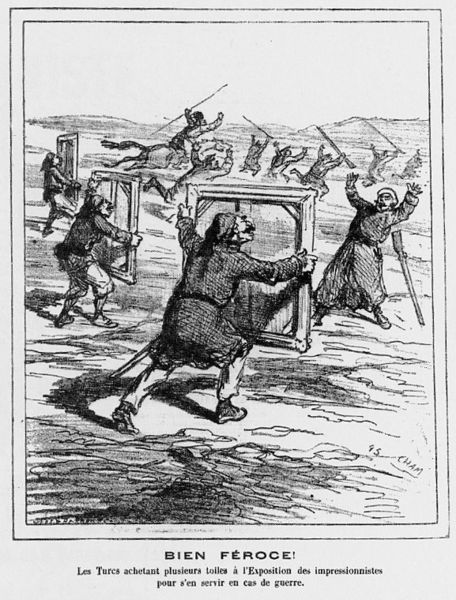
Titel: "Bien féroce!"
Künstler: Cham
Standort: viele Standorte
Institution: Seriendruck
Schlagwörter: angriff, berg, gemälde, himmel, kampf, kämpfer, mann, schatten, umhang, weiß, fluss, impressionismus, landschaft, menschen, sand, bewegung, fenster, frankreich, grau, hell, hintergrund, hut, hüte, kleider, männer, schwarz, skizze, zeichnung, tier, wiese, hochformat, rock, alt, bart, mütze, mützen, schnurrbart, arme, historie, mensch, rahmen, stein, tod, tot, bild, hände, signatur, spiegel, ebene, feld, horizont, hügel, weite, boden, gewand, mantel, drei, gewänder, personen, blatt, bauern, pferd, pferde, reiter, stock, kopfbedeckung, schrift, bilder, bilderrahmen, röcke, schuhe, spiegelbild, laufen, berge, gebirge, wüste, grafik, graphik, linien, arbeiter, französisch, angst, franzosen, gewalt, krieg, schlacht, wild, lanze, soldaten, karikatur, goya, maler, staffelei, impressionisten, scham, steppe, flucht, schild, panzer, erschrecken, unterschrift, buch, spanisch, fuss, orient, religion, linie, geschrei, kohle, aufruhr, rückseite, druck, druckgraphik, lithographie, schwarz-weiss, komik, schraffur, radierung, stich, titel, seite, humor, illustration, ironie, karrikatur, kritik, politik, revolution, satire, scharz, schwert, streit, säbel, text, waffen, widerstand, zeitschrift, zeitung, aufstand, soldat, stöcke, waffe, fliehen, lauf, rennen, schrecken, mäntel, leinwand, bleistift, degen, kunst, frieden, jagd, kämpfen, sieg, kohlezeichnung, bleistiftzeichnung, daumier, honore daumier, ausstellung, untertitel, verteidiger, gewehr, lanschaft, griechen, verfolgung, dolch, krieger, sturz, mönch, lanzen, flinte, macht, speer, speere, kriegerisch, postkarte, gewehre, leinwände, emblem, vertreibung, graustufen, turban, träger, bildunterschrift, flugblatt, wegrennen, akademie, jagen, schlachtfeld, schutz, schwerz, gefecht, abwehr, poesie, schreck, beischrift, stick, italienisch, passepartout, reformation, sperr, erschrocken, osmane, flinten, orientale, nordafrika, parodie, bildersturm, weichen, türken, illustartion, satiere, sprichwort, cham, mongolen, emblembuch, wehren, angreifer, gewähr, kapitulation, verjagen, galoschen, ironisch, beritten, bildtitel, kosacken, biler, konflikt, ergeben, keilrahmen, strategie, flicht, buchse, kunstkritik, satir, abschrecken, akademe, bien, bien feroce, bien feroge, bien ferooe, bien force, bildermacht, bilderphobie, bilderschreck, bilderstreit, fehde, feroce, fänger, geweihre, guter tag, krieg der bilder, lithogrpahie, schnurrbaert, schocken, schockieren, sehr wild, trick französisch türken ausst, turken, tüken, bilde4r, bi, spiegelnild, gewer